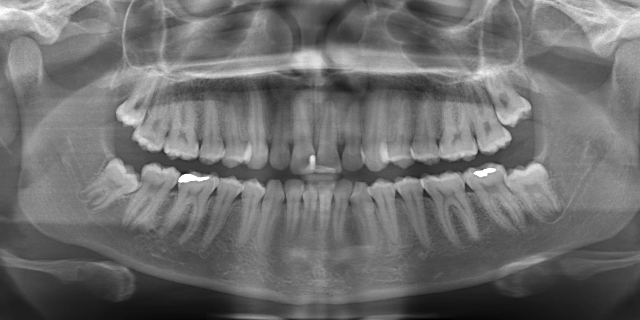
adult